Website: apple
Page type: account-selection
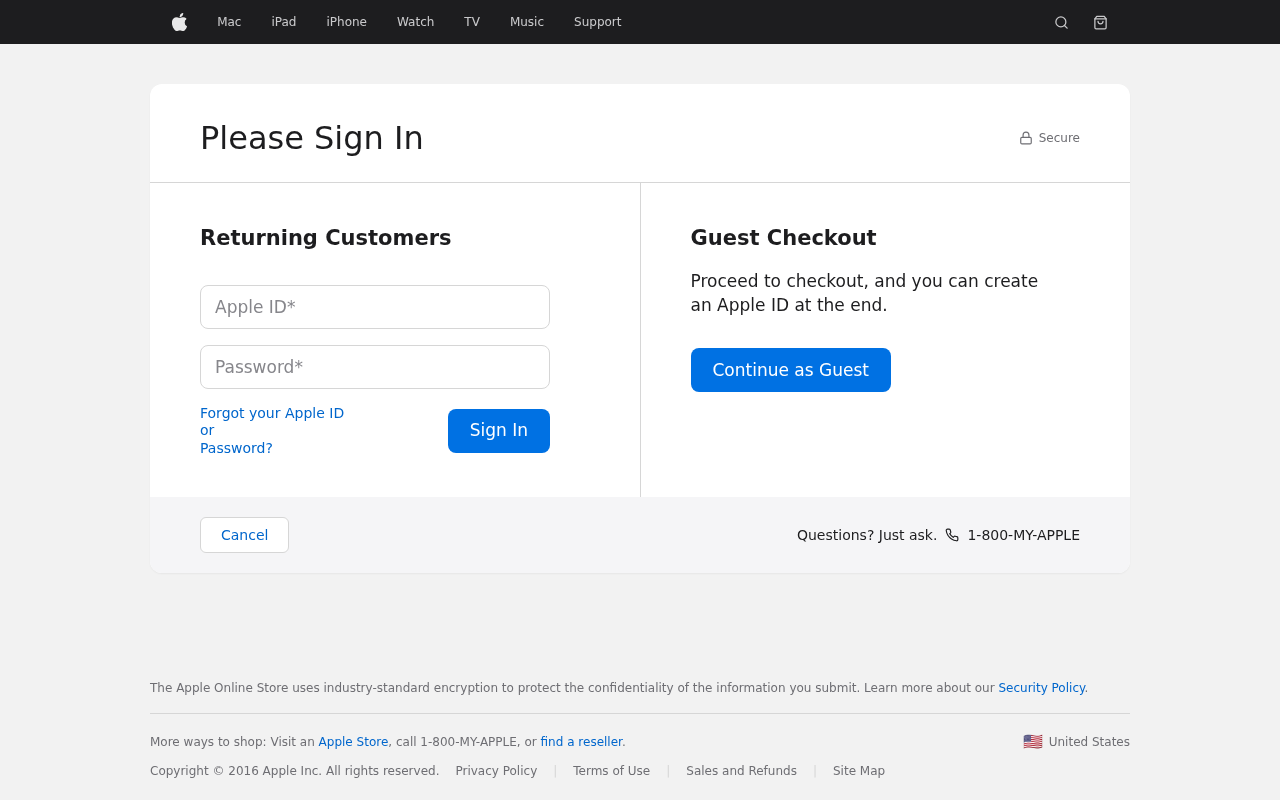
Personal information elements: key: PII_LOGIN_USERNAME
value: ericjohnson11